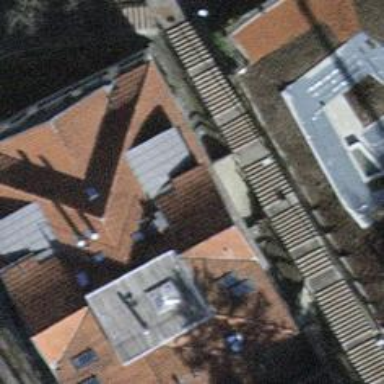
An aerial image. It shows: Road with steps.